六年级 · 度量几何学
 下图中每个圆的直径是 ( ) cm, 半径是 ( ) cm, 面积是 ( ) cm² $\mathrm{cm}^{2}$.

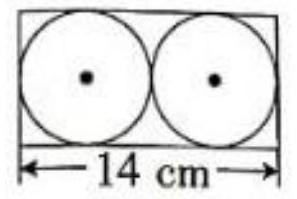
答案: 7  3.5  38. 465